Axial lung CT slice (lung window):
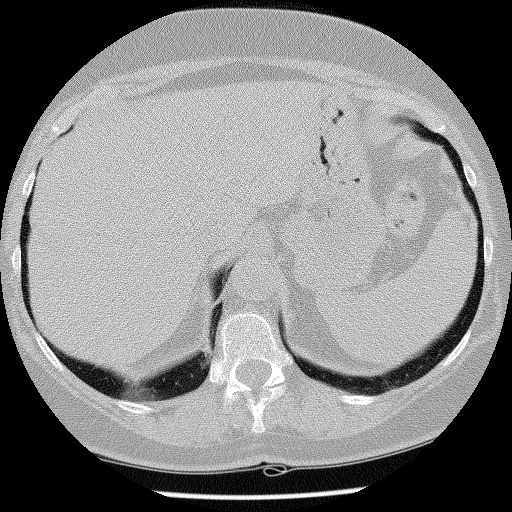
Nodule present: no